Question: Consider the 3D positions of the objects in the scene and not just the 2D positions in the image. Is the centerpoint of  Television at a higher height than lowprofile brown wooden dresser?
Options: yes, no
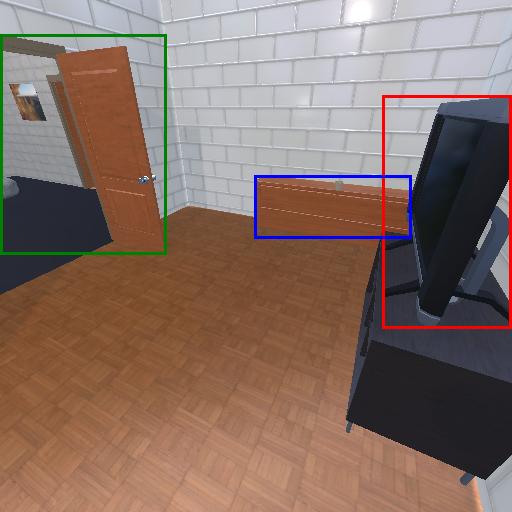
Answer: yes